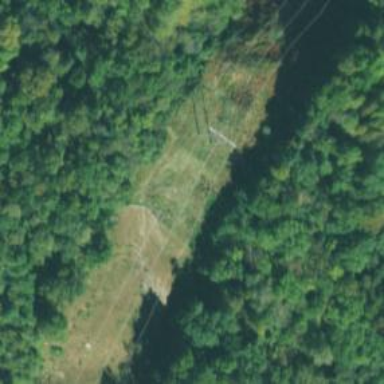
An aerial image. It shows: H-frame designed tower for power lines.